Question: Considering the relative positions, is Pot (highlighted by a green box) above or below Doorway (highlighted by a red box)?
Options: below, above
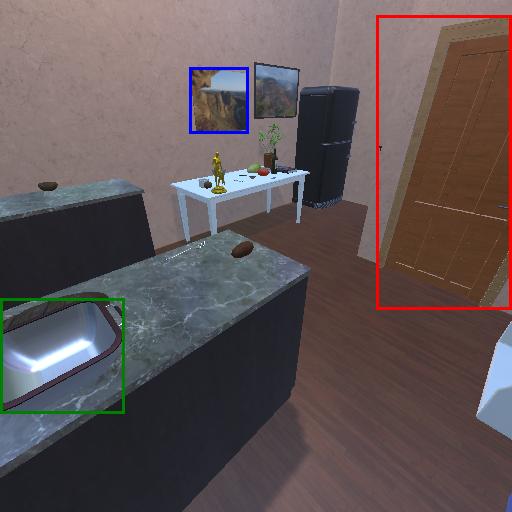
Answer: below